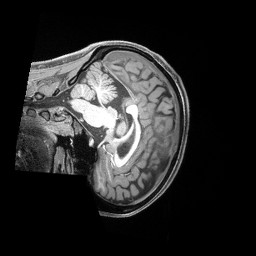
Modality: T1w
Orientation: sagittal
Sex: female
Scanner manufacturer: siemens
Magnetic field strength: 3 T
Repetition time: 2.4 s
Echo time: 0.00222 s